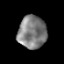
Tissue: prostate
Cell type: T cells
Senescence score: 0.2852
Nuclear area (px): 906
Mean DAPI intensity: 127.419